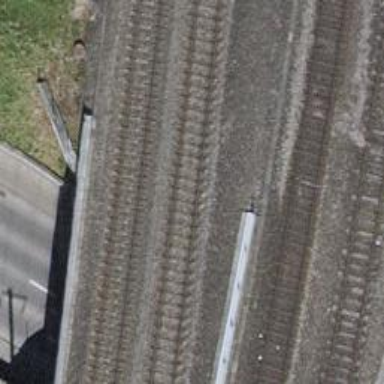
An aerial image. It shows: Single-track railway bridge with contact lines for electrification.